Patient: sex F, age 68
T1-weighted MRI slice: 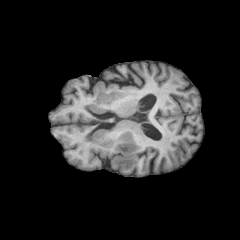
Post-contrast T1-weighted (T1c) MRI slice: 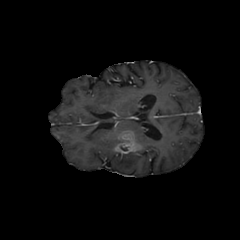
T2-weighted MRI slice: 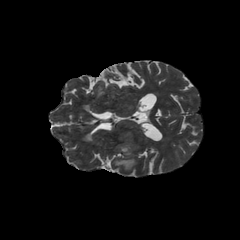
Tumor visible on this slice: yes
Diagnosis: Glioblastoma, IDH-wildtype
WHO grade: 4